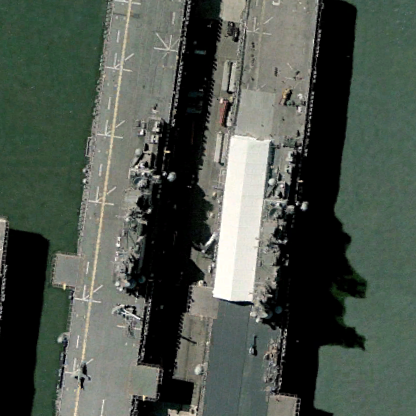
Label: assault